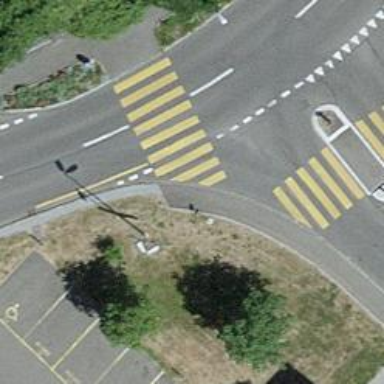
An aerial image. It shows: Asphalt sidewalk along the footway.